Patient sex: M
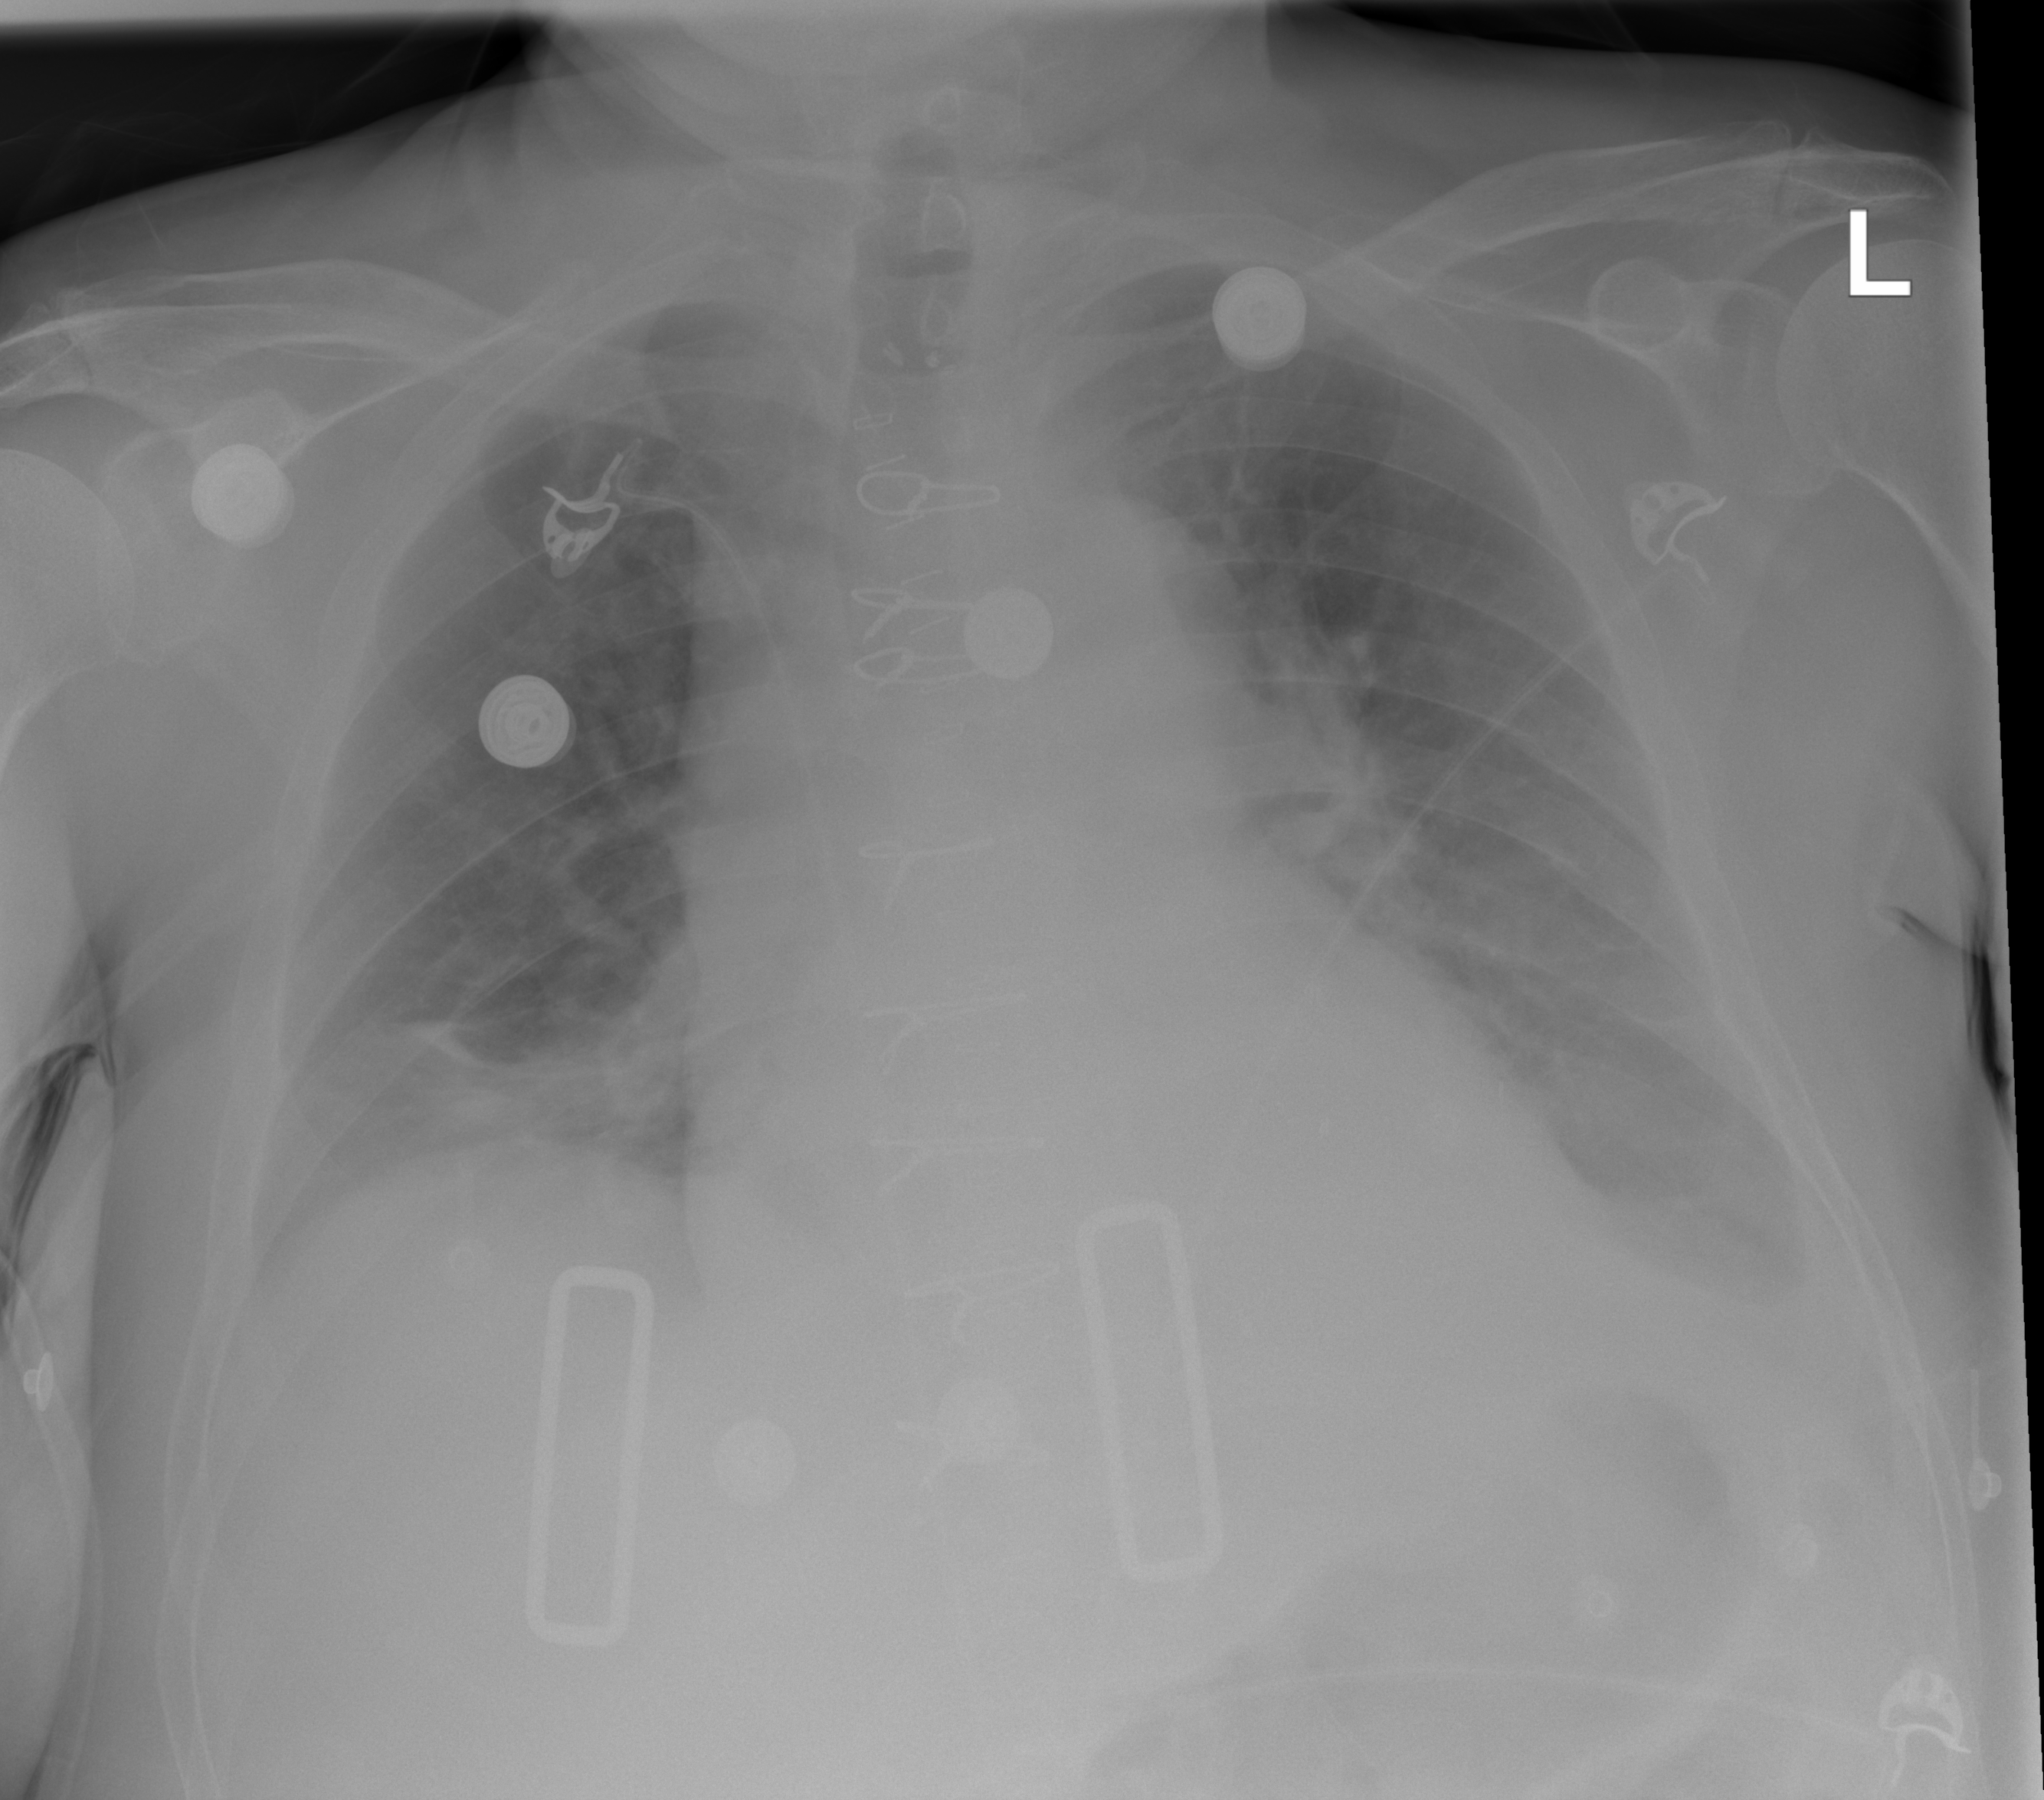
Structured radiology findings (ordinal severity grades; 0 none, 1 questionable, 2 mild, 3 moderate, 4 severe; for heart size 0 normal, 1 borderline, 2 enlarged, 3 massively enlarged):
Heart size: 2
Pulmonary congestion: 2
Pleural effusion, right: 2
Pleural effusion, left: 2
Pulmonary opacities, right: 0
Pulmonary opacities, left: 0
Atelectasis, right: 2
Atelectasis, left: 2